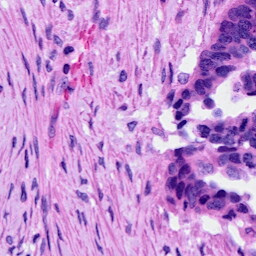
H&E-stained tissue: Ovarian